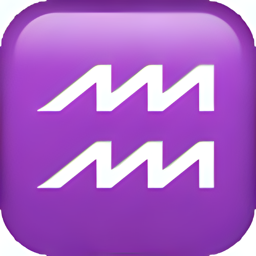
Name: aquarius
Emoji: ♒
Group: Symbols
Sub-group: zodiac